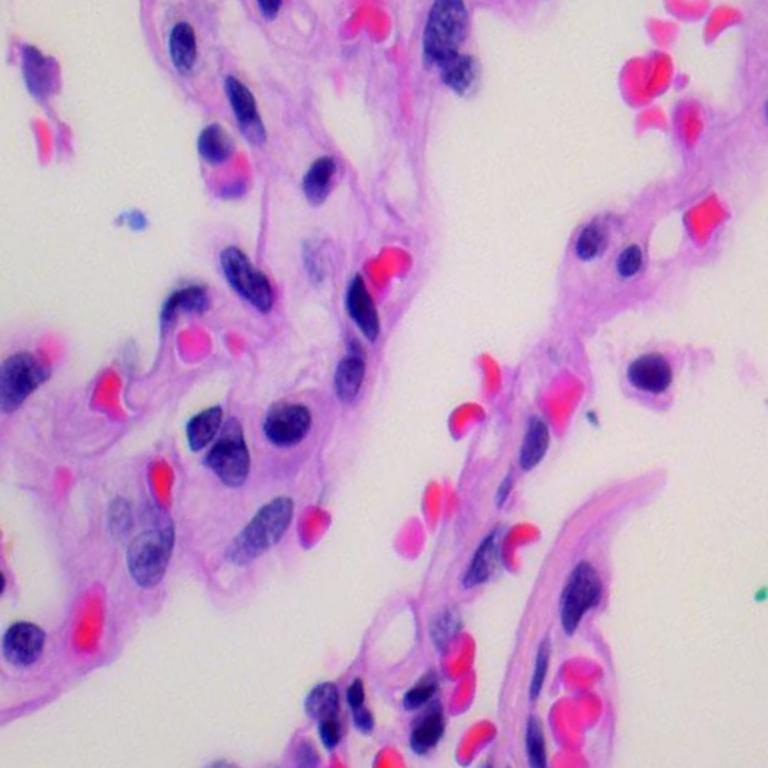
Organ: lung
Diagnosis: benign